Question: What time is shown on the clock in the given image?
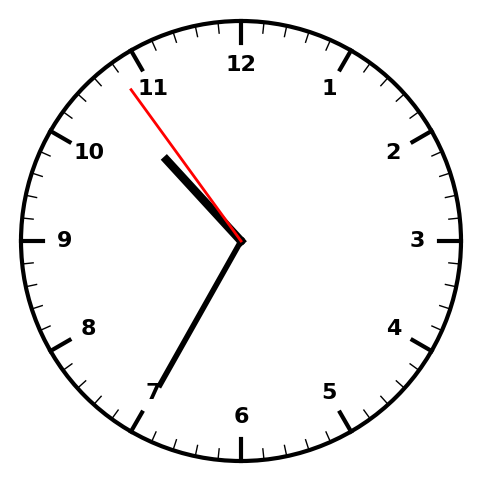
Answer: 10:34:54